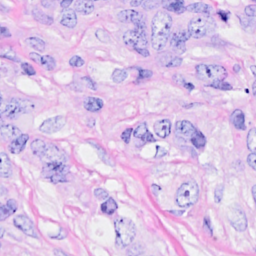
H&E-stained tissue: Breast